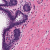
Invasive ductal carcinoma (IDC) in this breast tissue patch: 0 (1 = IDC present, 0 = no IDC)